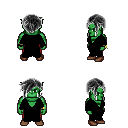
a pixel art fantasy rpg character, male body template, orc, green skin, black robe, red pants, gray pixie cut hairstyle, bracelets, brown shoes, four views (front, back, left, right), 2x2 character sprite sheet, small pixel art, hard edges, no anti-aliasing